Question: I am trying to add logo to each slide in rmarkdown in ioslides presentation, using RStudio.
My code is below:
'''
---
title: " "
author: " "
date: " "
output:
ioslides_presentation:
widescreen: false
logo: logo_wp.png
runtime: shiny
---
# Caption1
## Caption 2
'''
and the logo can be downloaded from <URL>

There is no logo on slide nr 3. 'runtime: shiny' is needed because there is a shiny app in that presentation.
According to this sentence from <URL> this should work but it does not..
> A 128x128 version of the logo graphic will be added to the title slide and an icon version of the logo will be included in the bottom-left footer of each slide
I am using windows 7 and I have set encoding to UTF-8.
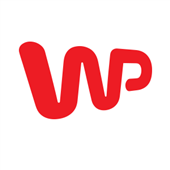
Answer: Have you tried publishing your slides? I've found on Windows 8.1 that the icon does not appear in the RStudio preview, but it's there when I publish them to shinyapps.io.
If you want to force the icon to show up in the RStudio preview you can use:
'''
---
title: " "
author: " "
date: " "
output:
ioslides_presentation:
widescreen: false
logo: logo_wp.png
runtime: shiny
---
'''{r, echo=FALSE}
logo<-"path_to_logo_wp.png"
'''
# Caption1
## Caption 2
<IMG style="position:absolute;bottom:2.5%;left:5%;width:35px;"SRC="'r logo'">
'''
Note: you'll have to include this last line of code on each content slide you want the logo to appear. If you choose to publish the slides, this "forced" icon will be placed on top of the "native" icon called out in the YAML header.